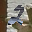
Label: 2